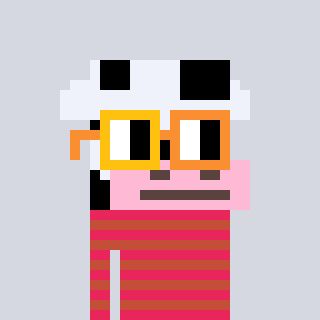
a pixel art character with square yellow and orange glasses, a cow-shaped head and a rust-colored body on a cool background